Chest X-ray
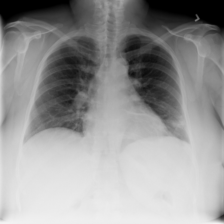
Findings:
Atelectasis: positive
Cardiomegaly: negative
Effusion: negative
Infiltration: positive
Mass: negative
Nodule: negative
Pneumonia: negative
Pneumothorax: negative
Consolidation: negative
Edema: negative
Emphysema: negative
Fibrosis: negative
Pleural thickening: negative
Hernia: negative